Question: I have a list of connected vertexes.
My question is how to create and store a graph that represents this list?.
For example for
1 is connected to 2, 4, 5
2 -> 1, 3, 4
and so on..
Here is 2 (the same) representations.

And my second question is how to get all representations of that graph (in this image i showed 2, that are the same)
For one list of vertexes exists only one graphical represantation? if more, how to get all of that?
in image they are the same, differente drawings.
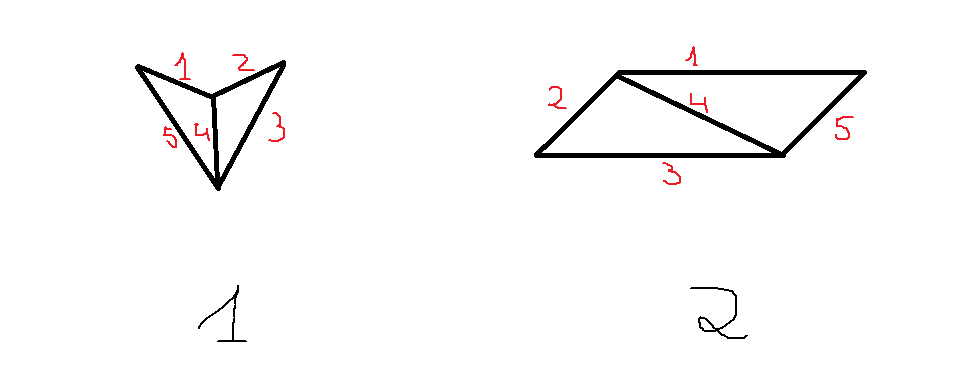
Answer: '''
5 means how many lines
1 > 2, 4, 5
2 > 1, 3, 4
3 > 2, 4, 5
4 > 1, 2, 3, 5
5 > 1, 3, 4
'''
(I am silly so I needed to type this in notepad).
'''
#include <stdio.h>
class Cl_Graph;
class Cl_Chain;
class Cl_Vertex
{
friend Cl_Graph;
private:
Cl_Chain* mp_linkedTo;
Cl_Vertex();
void f_addLink(Cl_Vertex* in_link);
};
Cl_Vertex::Cl_Vertex()
{
mp_linkedTo= NULL;
}
class Cl_Graph
{
private:
int m_size;
Cl_Vertex* pm_vertexTable;
public:
Cl_Graph(int in_size);
void f_addLink(int in_index, int in_linkWith);
};
Cl_Graph::Cl_Graph(int in_size)
{
pm_vertexTable= new Cl_Vertex[m_size= in_size];
}
void Cl_Graph::f_addLink(int in_index, int in_linkWith)
{
if (in_index< m_size && in_linkWith< m_size)
{
pm_vertexTable[in_index].f_addLink(pm_vertexTable[in_linkWith]);
}
}
int main(int argc, char** argv)
{
Cl_Graph graph(5);
graph.f_addLink(1, 2);
graph.f_addLink(1, 4);
graph.f_addLink(1, 5);
// ...
return 0;
}
'''
You can start with something like this. You can even type a function that would get a chain of vertexes as argument to add to graph, and instead of the array it can have a chain of link chains :p good luck!